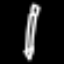
Label: pencil